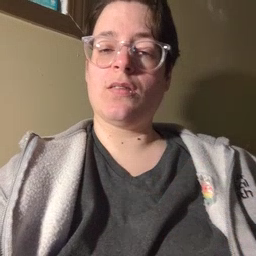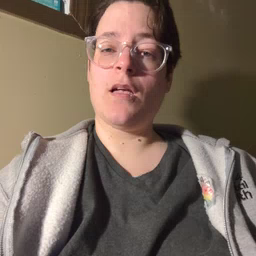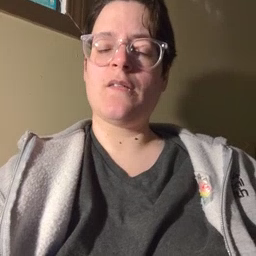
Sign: fall